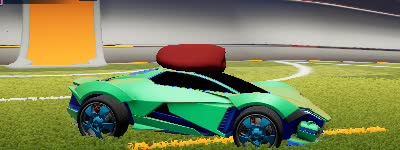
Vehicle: werewolf